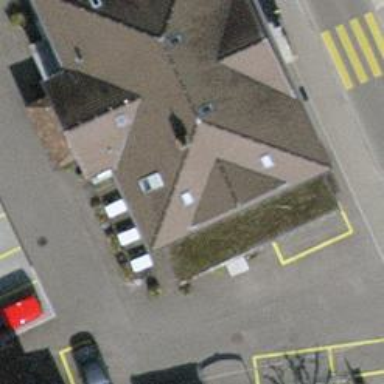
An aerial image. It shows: Hotel.